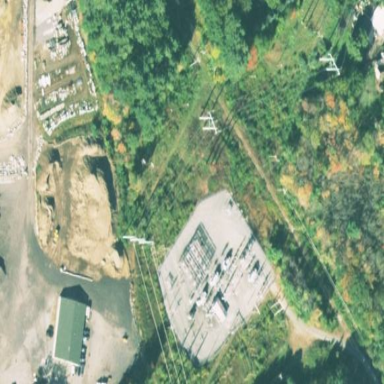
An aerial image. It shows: Outdoor distribution substation protected by fence.